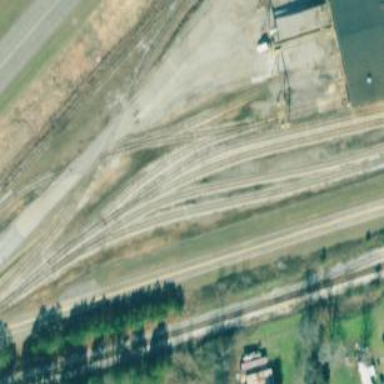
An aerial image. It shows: Railway spur service.